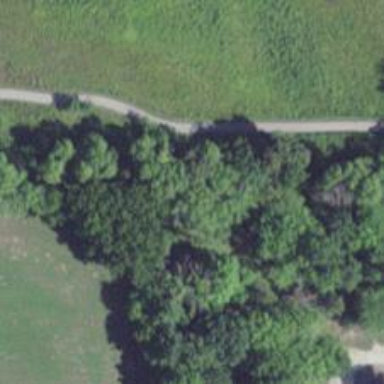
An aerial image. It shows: Disc golf hole.